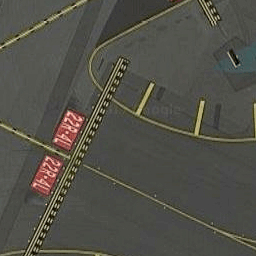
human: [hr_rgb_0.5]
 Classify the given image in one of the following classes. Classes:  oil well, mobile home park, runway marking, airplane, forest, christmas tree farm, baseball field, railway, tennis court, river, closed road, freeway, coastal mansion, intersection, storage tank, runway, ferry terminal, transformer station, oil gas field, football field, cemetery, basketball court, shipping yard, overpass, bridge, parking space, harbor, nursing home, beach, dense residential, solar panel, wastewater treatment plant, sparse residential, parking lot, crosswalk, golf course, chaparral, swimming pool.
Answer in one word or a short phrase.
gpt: runway marking